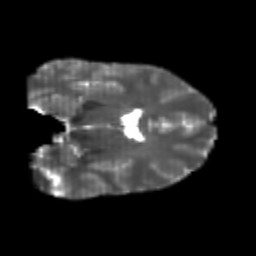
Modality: T2w
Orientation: coronal
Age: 24
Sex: female
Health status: healthy
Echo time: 0.074 s